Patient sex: F
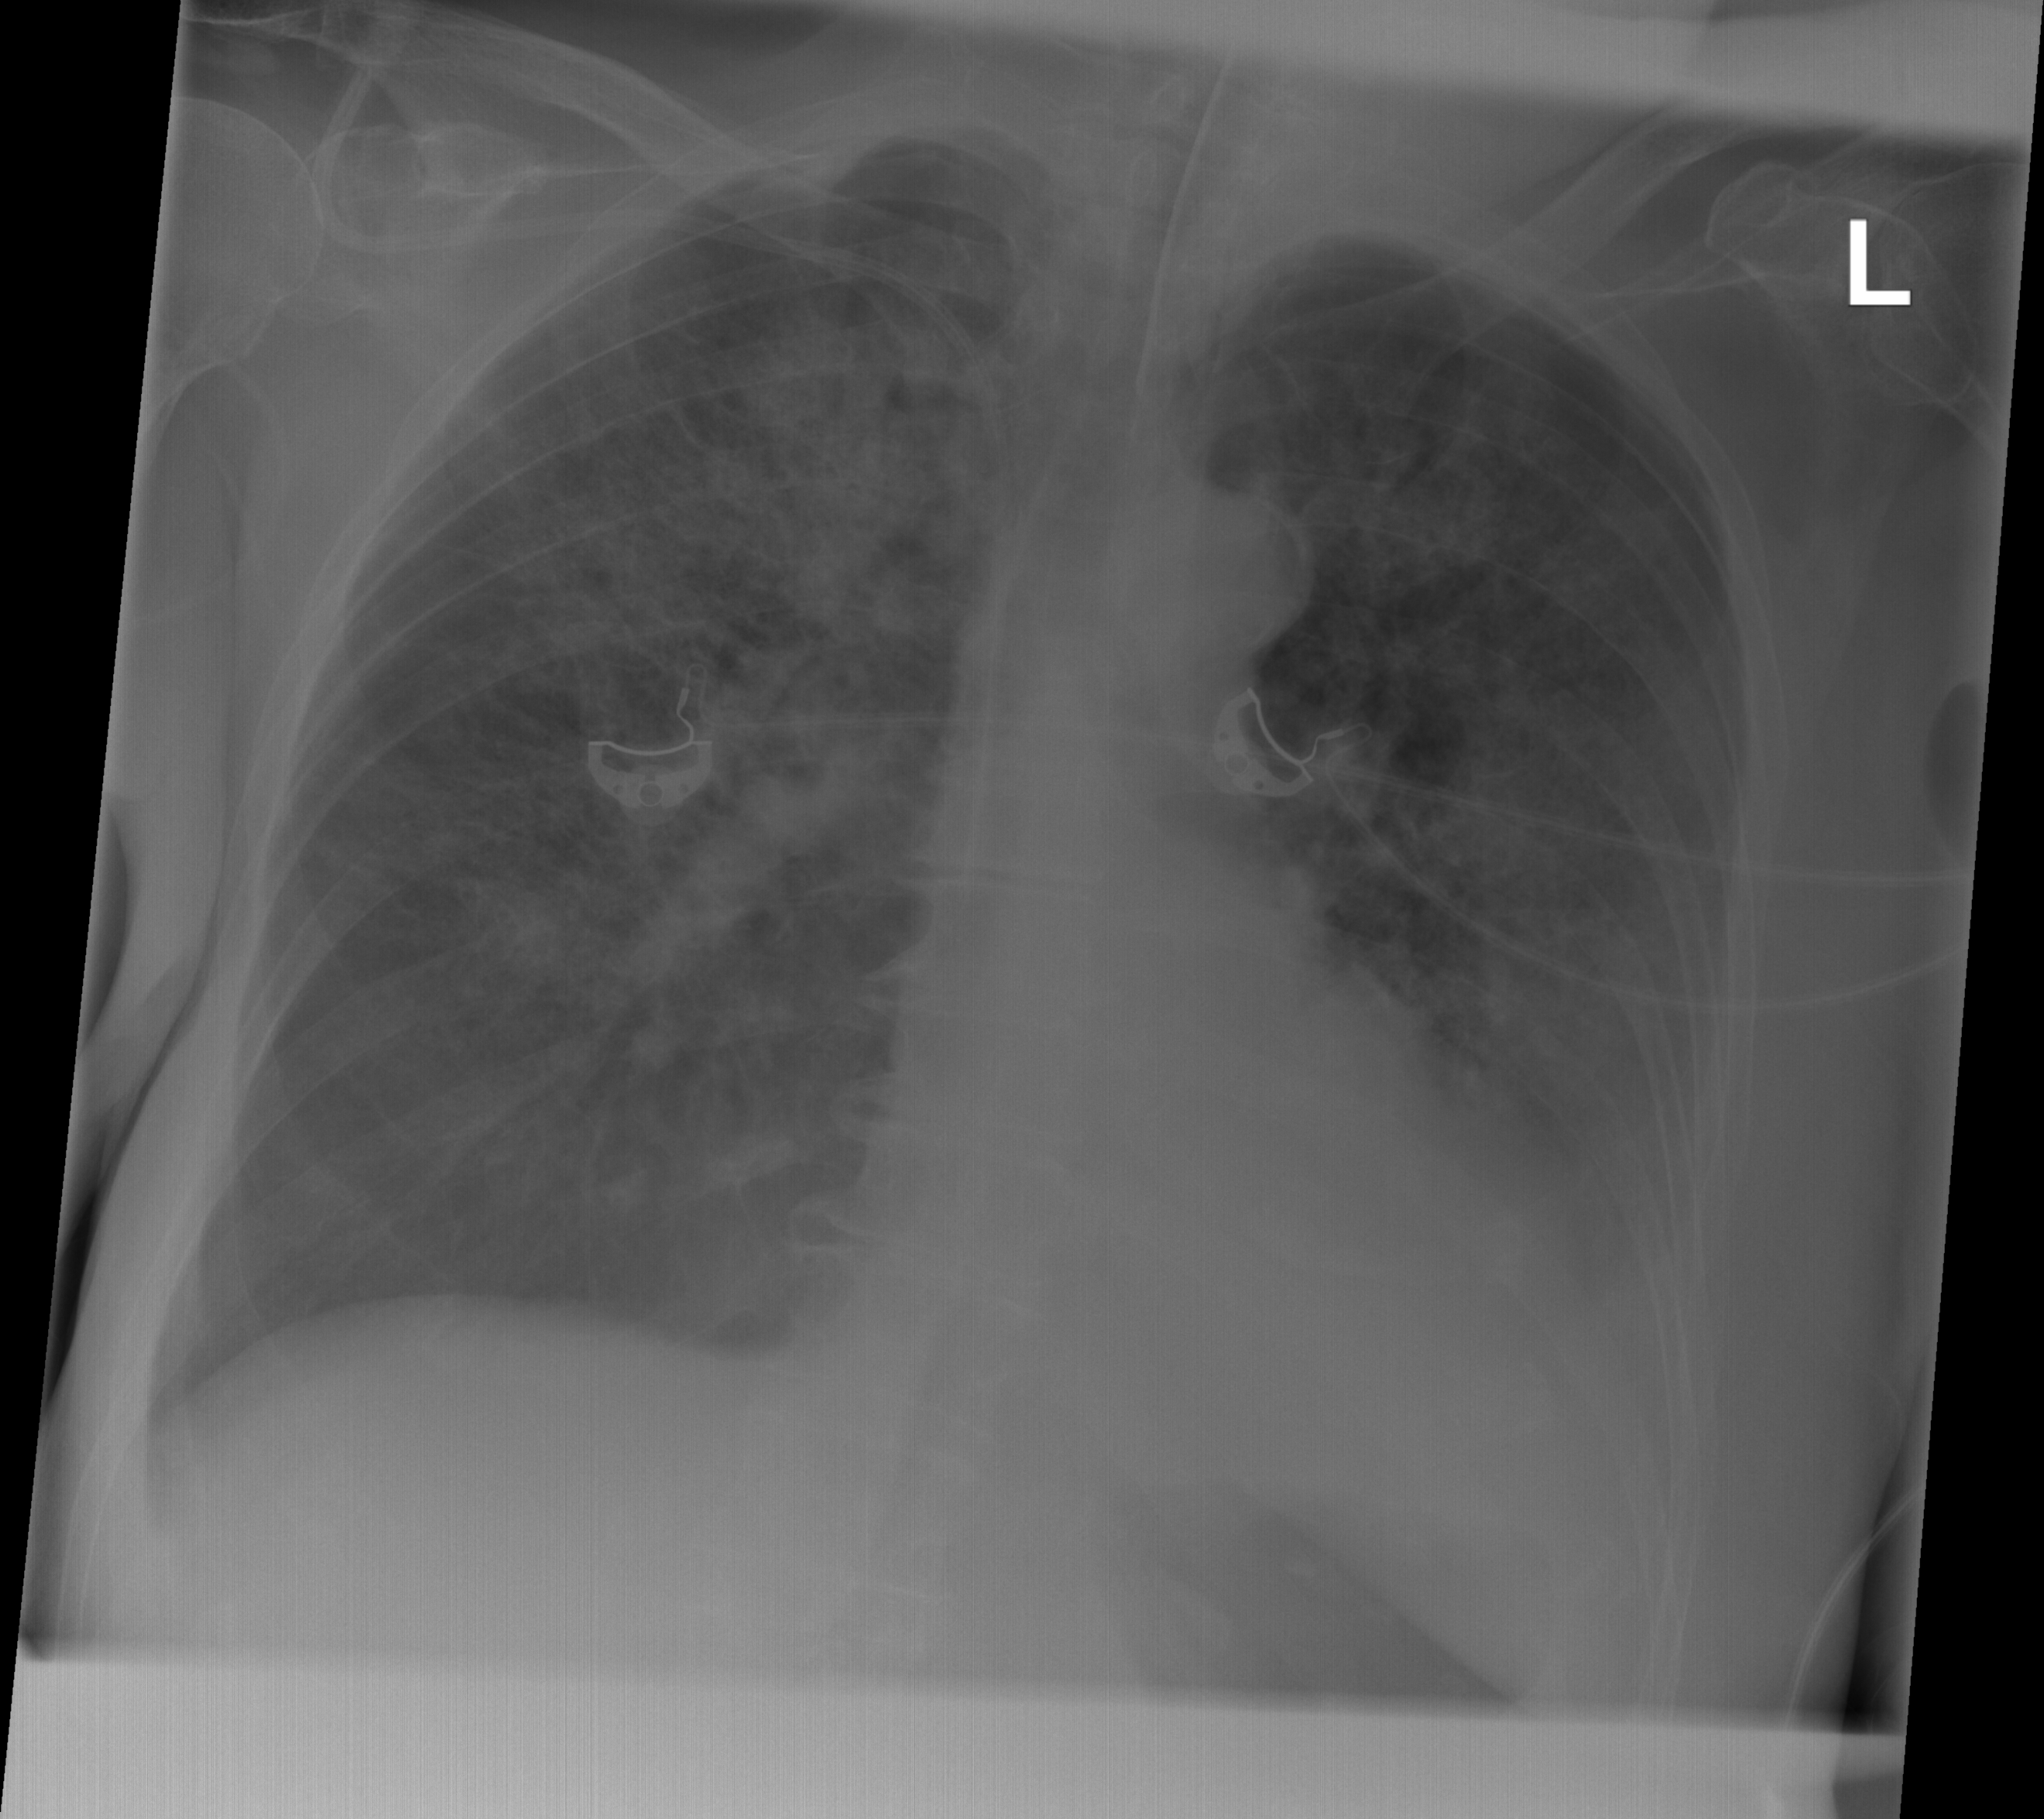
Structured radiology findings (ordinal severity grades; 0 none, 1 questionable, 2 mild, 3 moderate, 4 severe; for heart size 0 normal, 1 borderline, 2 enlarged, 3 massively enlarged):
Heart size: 0
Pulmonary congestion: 0
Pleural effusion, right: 0
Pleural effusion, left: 2
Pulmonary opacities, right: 2
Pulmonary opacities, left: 2
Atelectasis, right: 0
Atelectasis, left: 2